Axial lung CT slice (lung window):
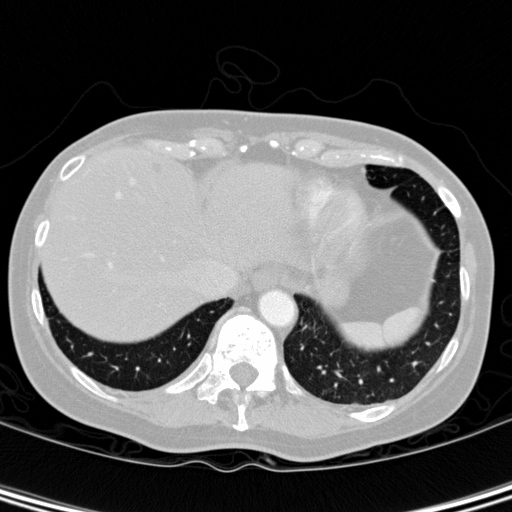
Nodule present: no